Field crop: maize
Growth stage: 2
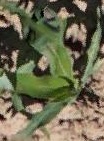
Species: maize